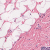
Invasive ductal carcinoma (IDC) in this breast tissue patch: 0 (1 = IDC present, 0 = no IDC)